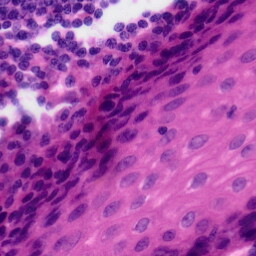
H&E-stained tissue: Tonsil